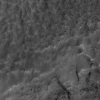
Atmospheric dust classification: not_dusty